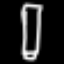
Label: pencil